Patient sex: F
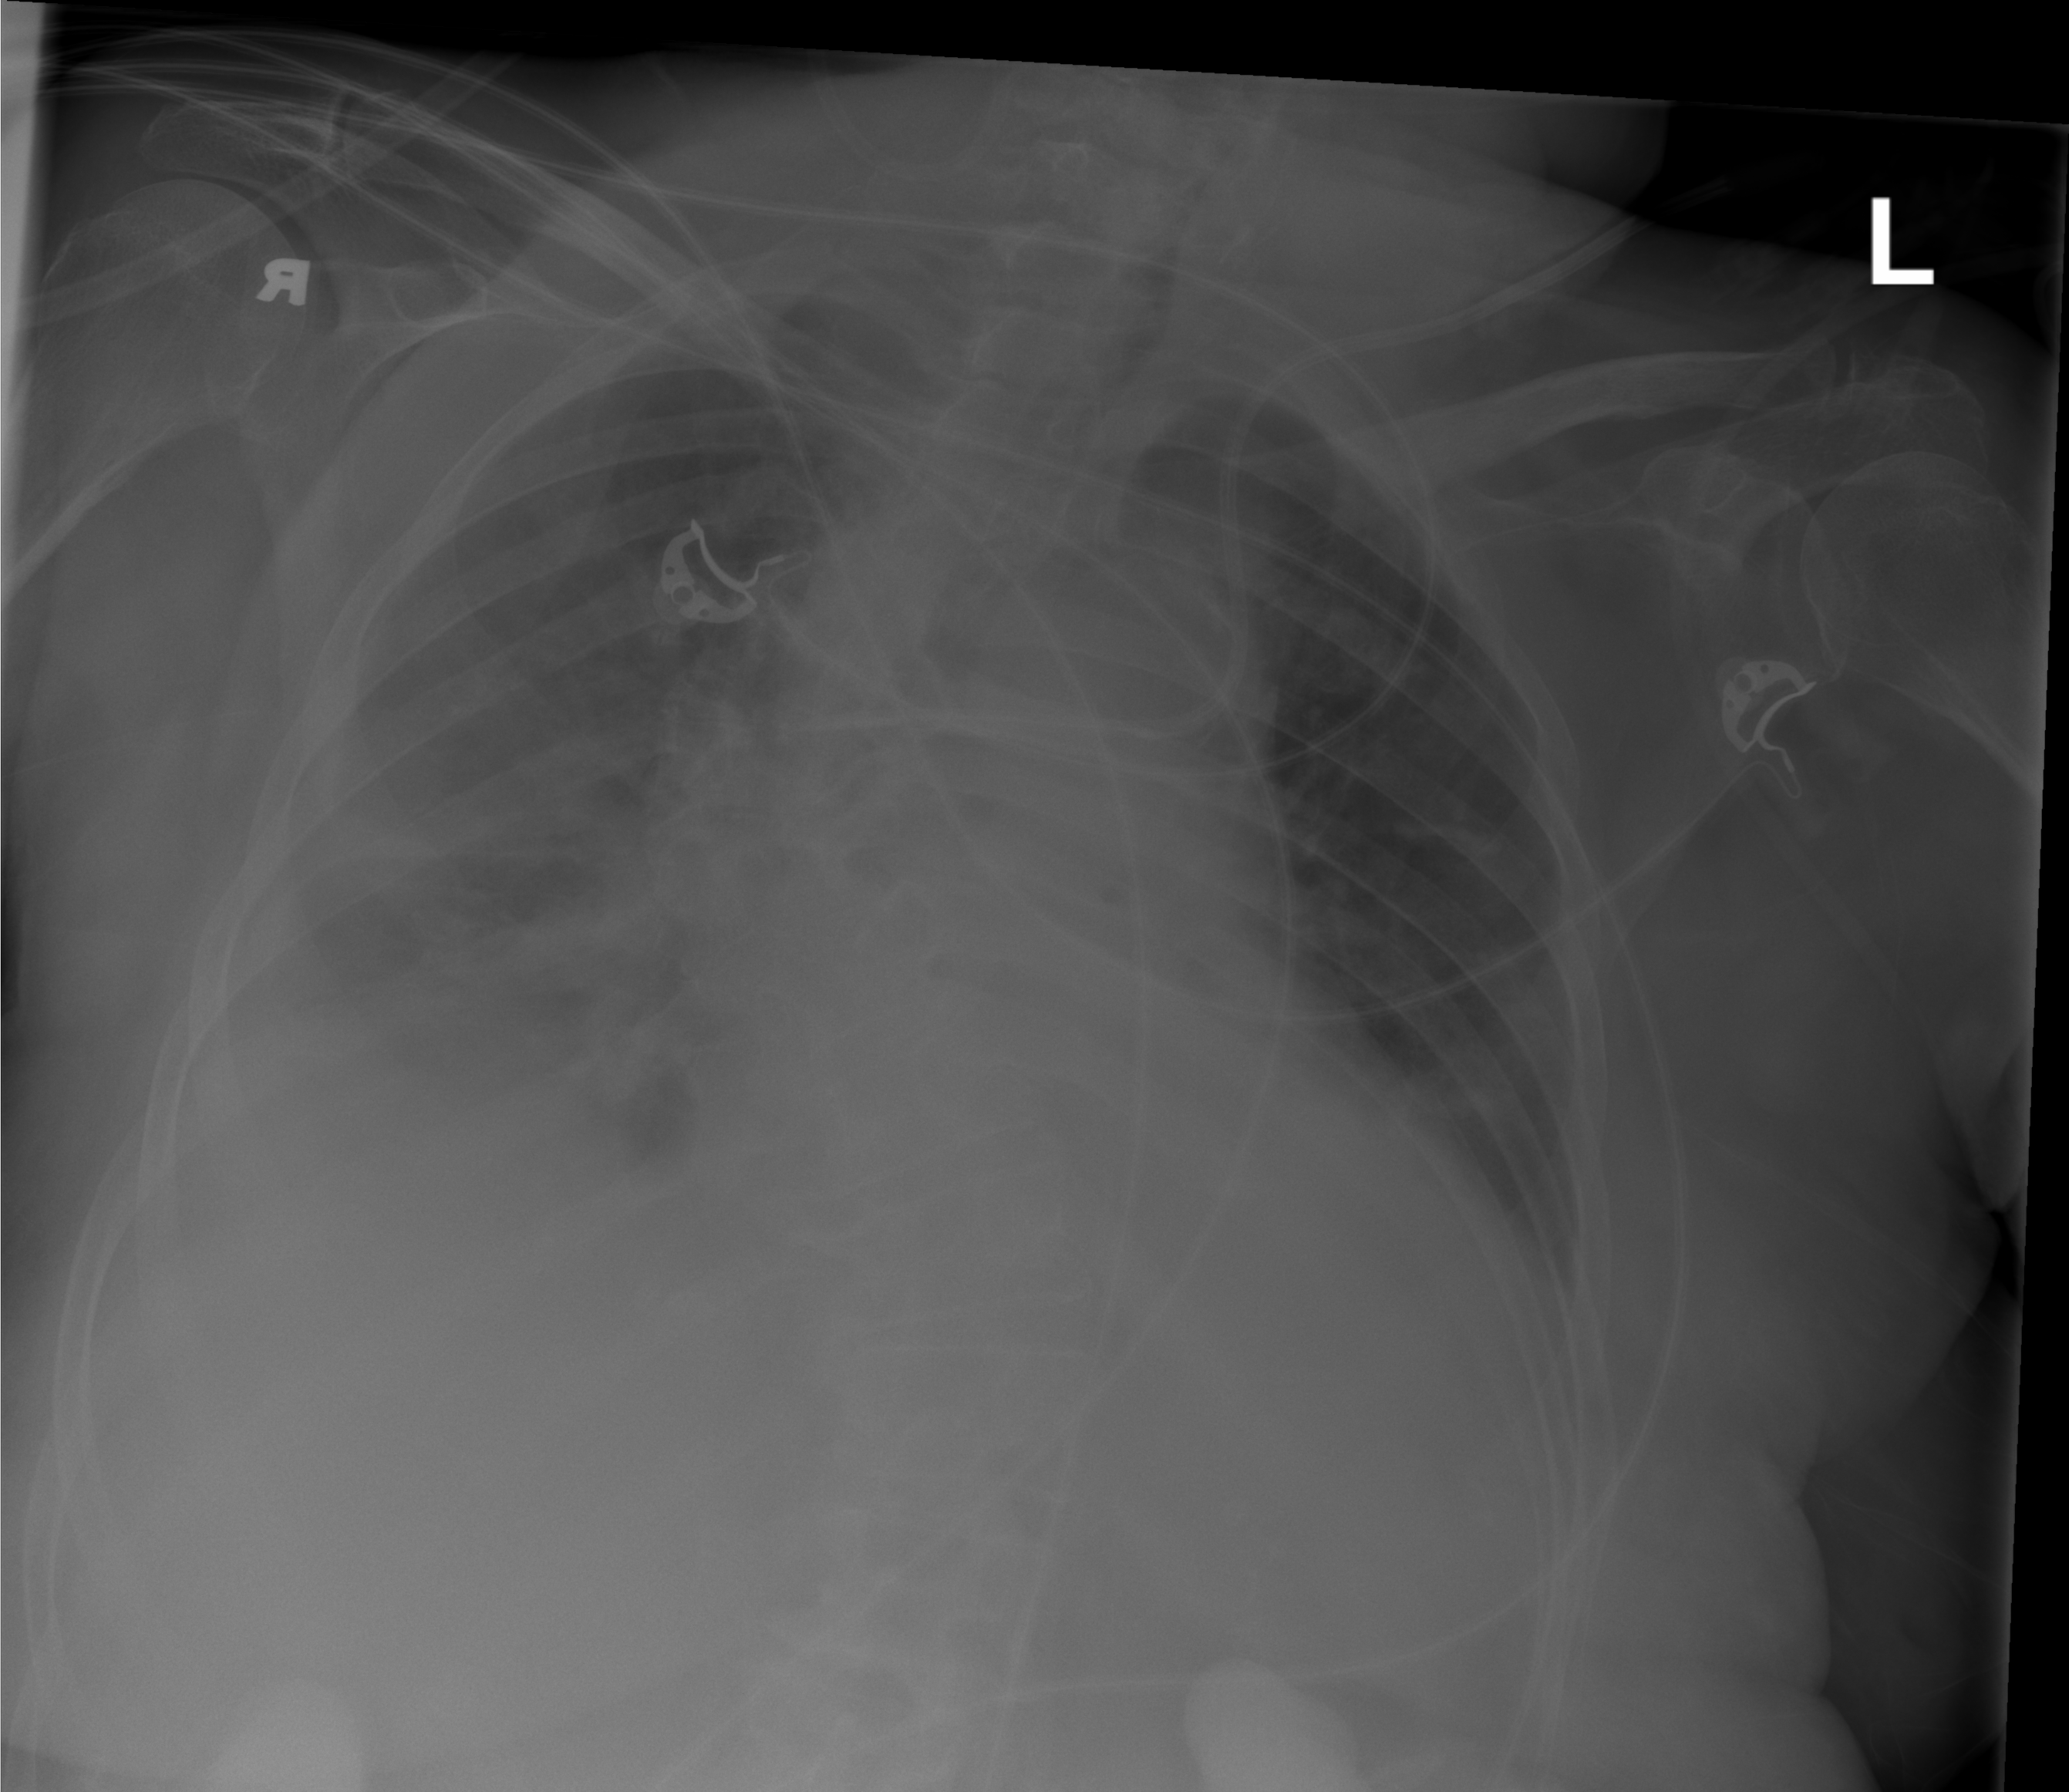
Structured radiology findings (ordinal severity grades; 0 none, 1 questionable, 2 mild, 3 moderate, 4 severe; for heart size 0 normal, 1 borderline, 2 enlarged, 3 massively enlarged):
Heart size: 0
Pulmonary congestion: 0
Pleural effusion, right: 2
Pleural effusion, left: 0
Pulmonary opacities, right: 2
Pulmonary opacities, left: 0
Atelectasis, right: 2
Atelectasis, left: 2